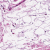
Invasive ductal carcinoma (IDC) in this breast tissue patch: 0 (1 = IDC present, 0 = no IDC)